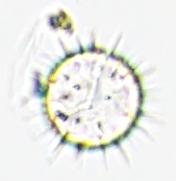
Label: Coccolith